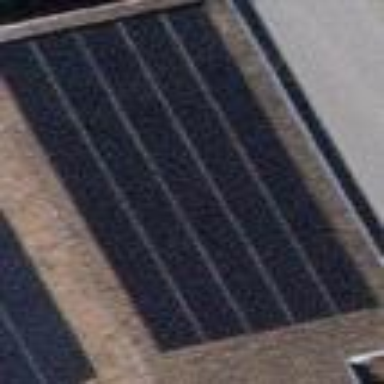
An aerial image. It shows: Solar power generator using photovoltaic method with solar photovoltaic panel types.